Question: I have a WCF web service with exposing 3 end points.
But when I debug it to WCF test client it is only showing one basicHttpBinding endpoint.
1 :
2 : Here I have one operation contract "CallADSWebMethod" which returns a DataContract (VINDescription)..Just curious to know....I mean Test client says "This operation is not supported by test client"
3 : Here in the endpointBehaviors - I have only given and no ...But still it is working from jquery ajax call..

Config Info
'''
<system.serviceModel>
<services>
<service behaviorConfiguration="asmx" name="ADSChromeVINDecoder.Service">
<endpoint address="basic"
binding="basicHttpBinding"
name="httpEndPoint"
contract="ADSChromeVINDecoder.IService"/>
<endpoint address="json"
binding="webHttpBinding"
behaviorConfiguration="webBehavior"
name="webEndPoint"
contract="ADSChromeVINDecoder.IService"/>
<endpoint contract="IMetadataExchange"
binding="mexHttpBinding"
address="mex" />
</service>
</services>
<behaviors>
<endpointBehaviors>
<behavior name="webBehavior">
<webHttp/>
</behavior>
</endpointBehaviors>
<serviceBehaviors>
<behavior name="asmx">
<serviceMetadata httpGetEnabled="true"/>
<serviceDebug includeExceptionDetailInFaults="true"/>
</behavior>
</serviceBehaviors>
</behaviors>
<serviceHostingEnvironment multipleSiteBindingsEnabled="true"/>
</system.serviceModel>
'''
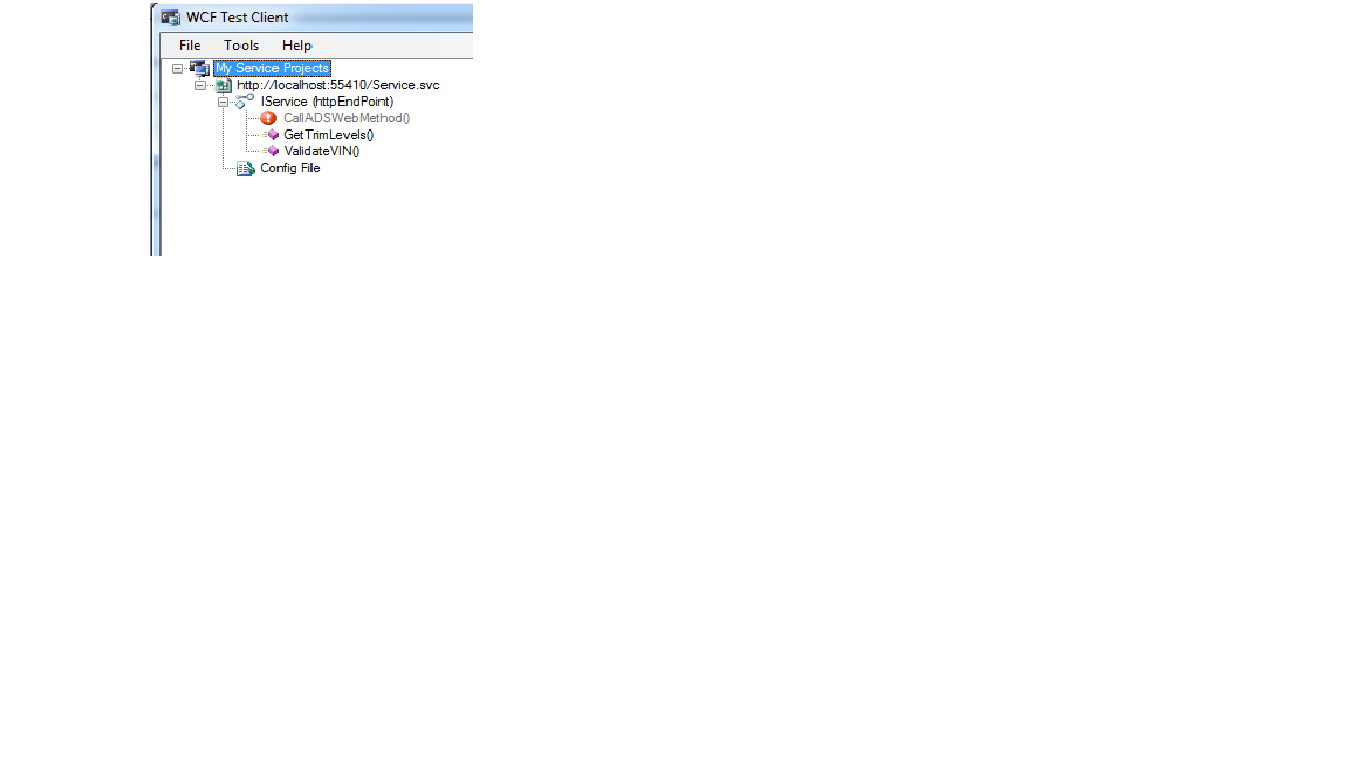
Answer: The WCF Test Client will only show the endpoints - and there's only one of those (the one with the 'basicHttpBinding').
- The 'json' endpoint uses 'webHttpBinding' (which is based - can't be tested by WCF Test Client)- The 'mex' endpoint is the metadata exchange endpoint - not a service endpoint.
Therefore, the WCF Test Client correctly show only one (SOAP) endpoint - there only one!
the WCF Test Client is rather limited, and one of the limits is that it cannot deal with your own custom datatypes as parameters. You can basically only test methods with parameters of type 'int', 'string', 'datetime' and the like - the simplistic data types.
If you need more advanced web service testing, you should check out the (freely available) <URL> for testing your SOAP web services - including complex parameter types and a lot more.